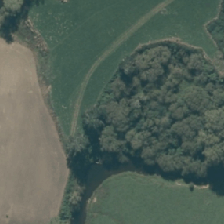
Land cover: deciduous_hardwood